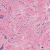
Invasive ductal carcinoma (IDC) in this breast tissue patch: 1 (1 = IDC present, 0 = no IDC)